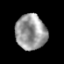
Tissue: prostate
Cell type: T cells
Senescence score: 0.3293
Nuclear area (px): 1059
Mean DAPI intensity: 153.408